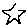
Label: star